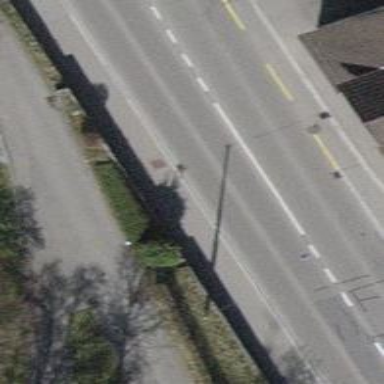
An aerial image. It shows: Primary highway with asphalt surface. There is separate sidewalk and lane for cycling on the left.